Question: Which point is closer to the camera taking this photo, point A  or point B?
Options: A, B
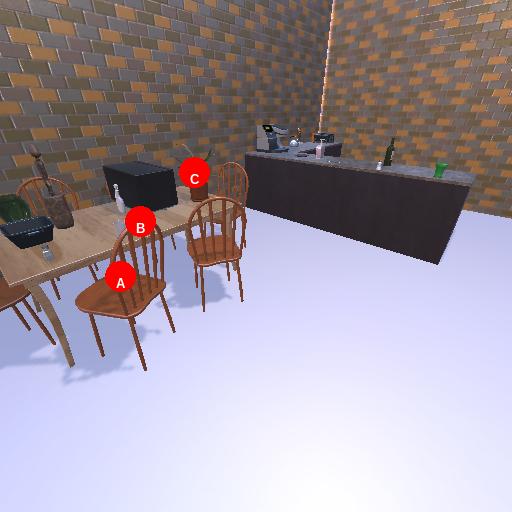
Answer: A